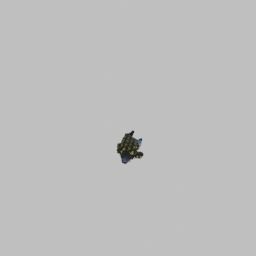
Label: people